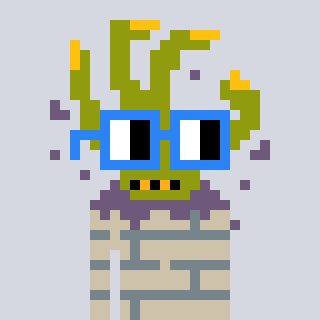
a pixel art character with square blue glasses, a zombie-hand-shaped head and a bege-colored body on a cool background